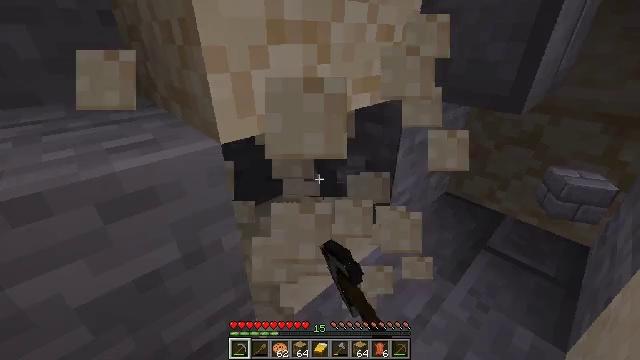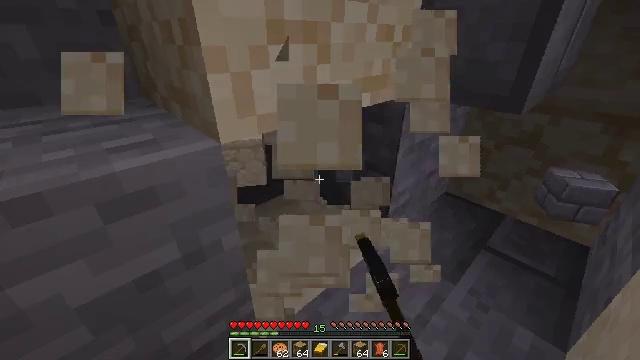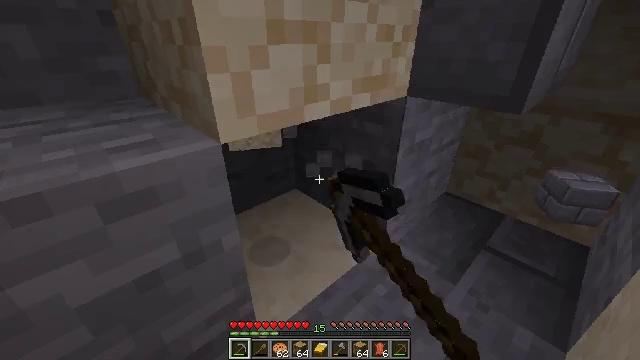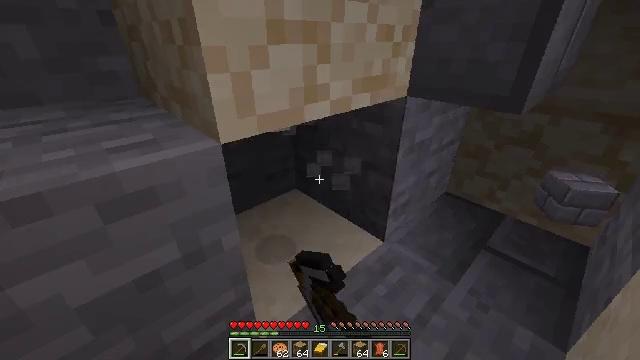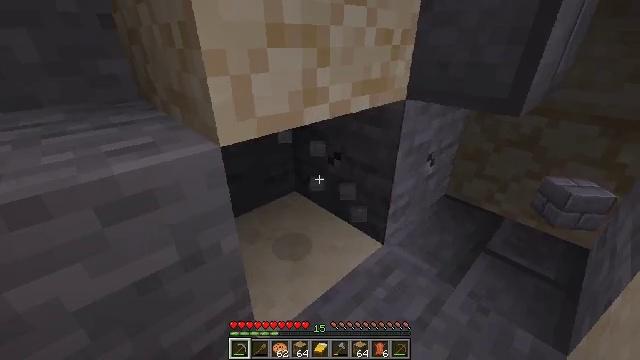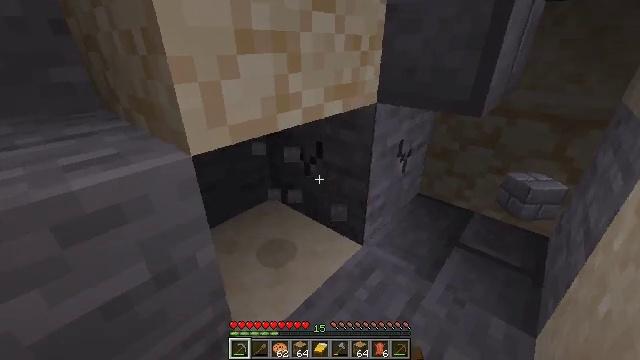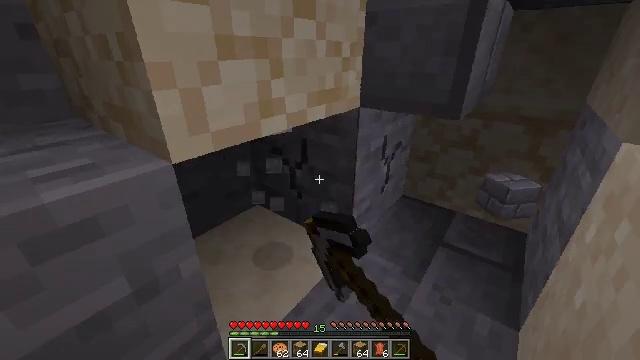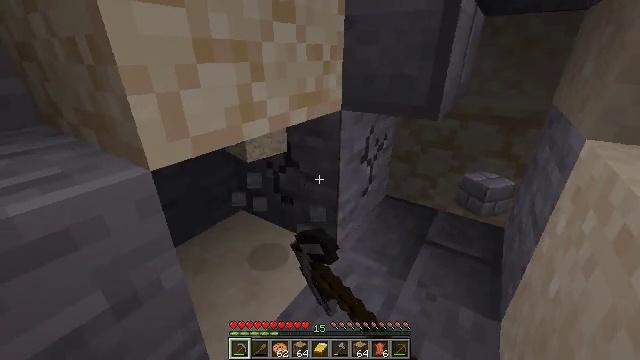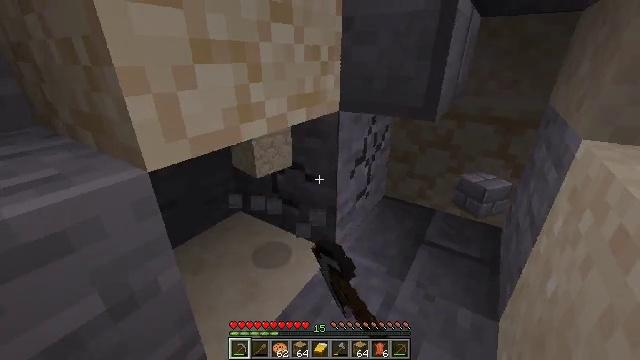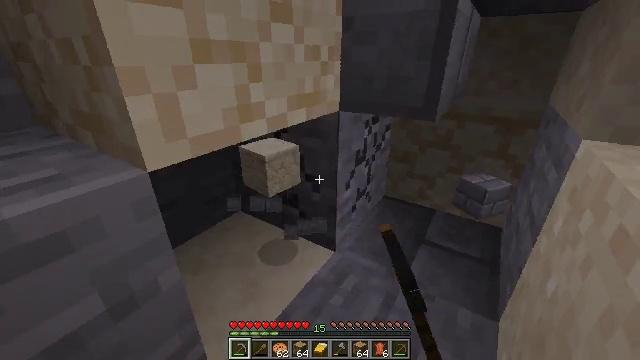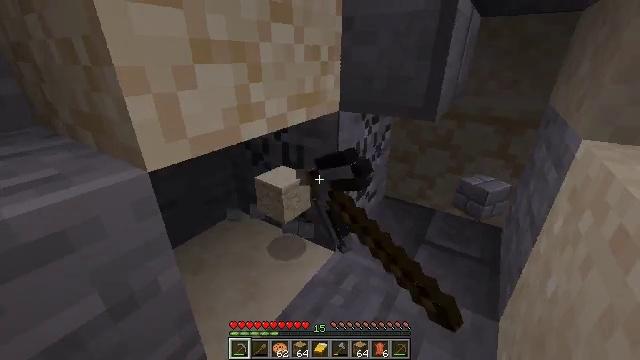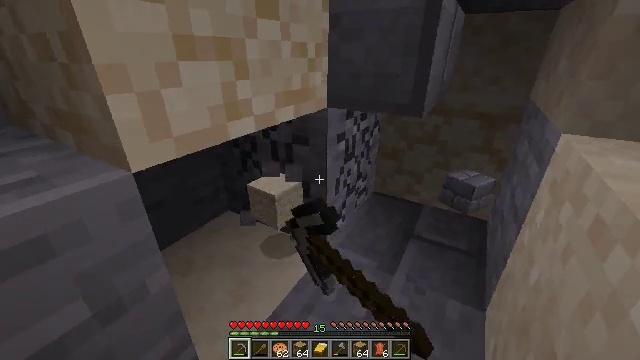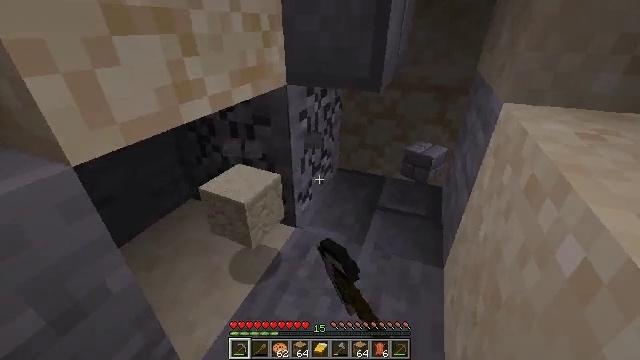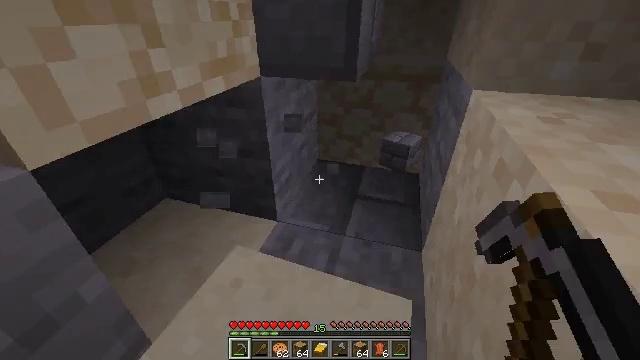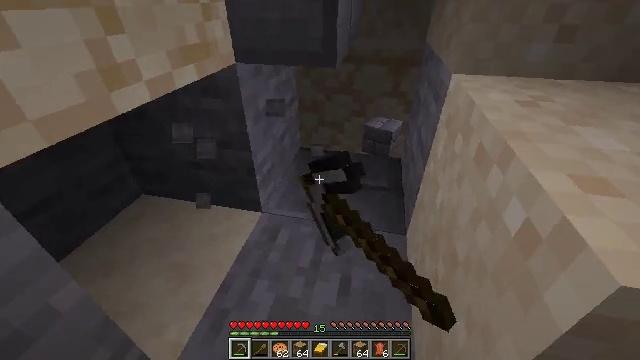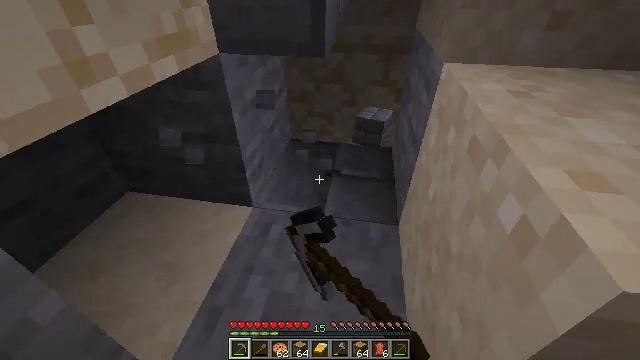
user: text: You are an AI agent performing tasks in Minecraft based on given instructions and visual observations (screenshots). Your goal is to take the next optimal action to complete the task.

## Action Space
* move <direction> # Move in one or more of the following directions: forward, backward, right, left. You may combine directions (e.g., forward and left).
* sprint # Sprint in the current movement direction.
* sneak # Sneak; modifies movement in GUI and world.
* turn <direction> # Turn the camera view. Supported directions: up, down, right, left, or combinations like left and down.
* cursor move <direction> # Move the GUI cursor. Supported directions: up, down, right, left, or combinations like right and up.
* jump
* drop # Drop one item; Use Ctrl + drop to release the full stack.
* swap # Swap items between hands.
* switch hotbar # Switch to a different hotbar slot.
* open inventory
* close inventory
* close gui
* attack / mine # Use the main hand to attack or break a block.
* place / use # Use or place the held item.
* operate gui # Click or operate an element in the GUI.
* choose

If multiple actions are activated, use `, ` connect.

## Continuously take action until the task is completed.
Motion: motion action
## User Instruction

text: Recycle the stone brick stairs from the structure.
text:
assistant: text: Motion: sneak, attack / mine
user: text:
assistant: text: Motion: sneak, attack / mine
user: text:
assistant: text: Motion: sneak, attack / mine
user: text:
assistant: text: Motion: sneak, attack / mine
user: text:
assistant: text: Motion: sneak, turn right and up, attack / mine
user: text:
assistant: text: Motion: sneak, turn right and up, attack / mine
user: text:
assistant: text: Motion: sneak, turn right, attack / mine
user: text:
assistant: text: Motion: sneak, attack / mine
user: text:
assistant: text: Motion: sneak, attack / mine
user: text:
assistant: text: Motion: sneak, attack / mine
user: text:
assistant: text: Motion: sneak, turn right, attack / mine
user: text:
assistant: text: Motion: sneak, turn right and down, attack / mine
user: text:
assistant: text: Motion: sneak, turn right and down, attack / mine
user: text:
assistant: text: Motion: move forward, sneak, turn right and down, attack / mine
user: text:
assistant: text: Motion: move forward, sneak, turn right and down, attack / mine
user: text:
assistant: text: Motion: move forward, sneak, attack / mine
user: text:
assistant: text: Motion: move forward, sneak, attack / mine
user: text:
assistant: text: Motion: move forward, sneak, turn down, attack / mine
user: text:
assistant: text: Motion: move forward, sneak, turn right and down, attack / mine
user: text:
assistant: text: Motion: sneak, turn right and down, attack / mine
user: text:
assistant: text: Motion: sneak, turn right and down, attack / mine
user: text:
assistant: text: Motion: sneak, turn down, attack / mine
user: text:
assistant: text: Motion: sneak, turn down, attack / mine
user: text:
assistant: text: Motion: move forward, sneak, attack / mine
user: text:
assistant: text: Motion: move forward, sneak, attack / mine
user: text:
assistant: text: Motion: move forward, sneak, attack / mine
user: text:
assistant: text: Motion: move forward, sneak, attack / mine
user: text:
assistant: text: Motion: move forward and move right, sneak, attack / mine
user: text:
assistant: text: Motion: move forward and move right, sneak, attack / mine
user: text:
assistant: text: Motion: sneak, attack / mine